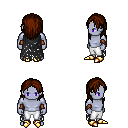
a pixel art fantasy rpg character, male body template, dark elf, purple skin, black tattered cape, white pants, brown long hairstyle, cloth bracers, gold boots, four views (front, back, left, right), 2x2 character sprite sheet, small pixel art, hard edges, no anti-aliasing